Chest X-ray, PA view. Patient: 60 years old, sex M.
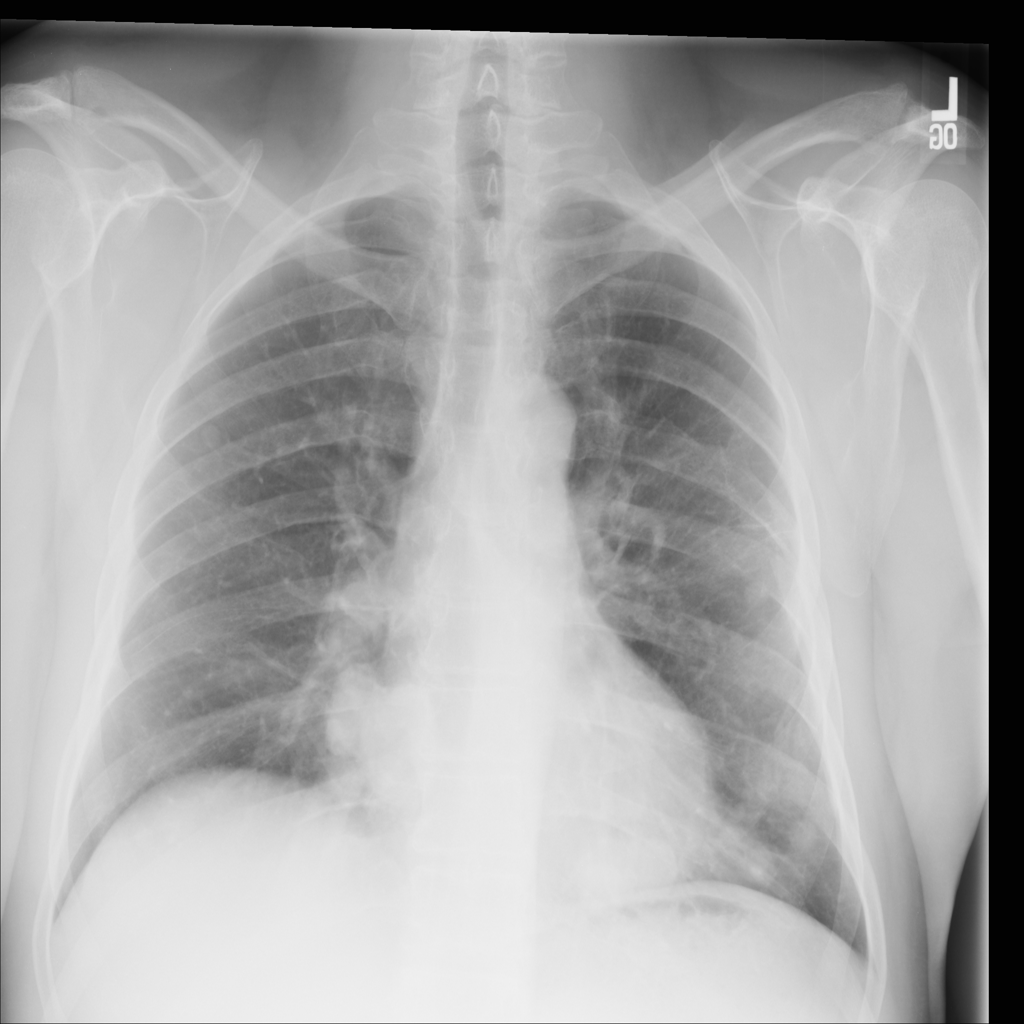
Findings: No Finding